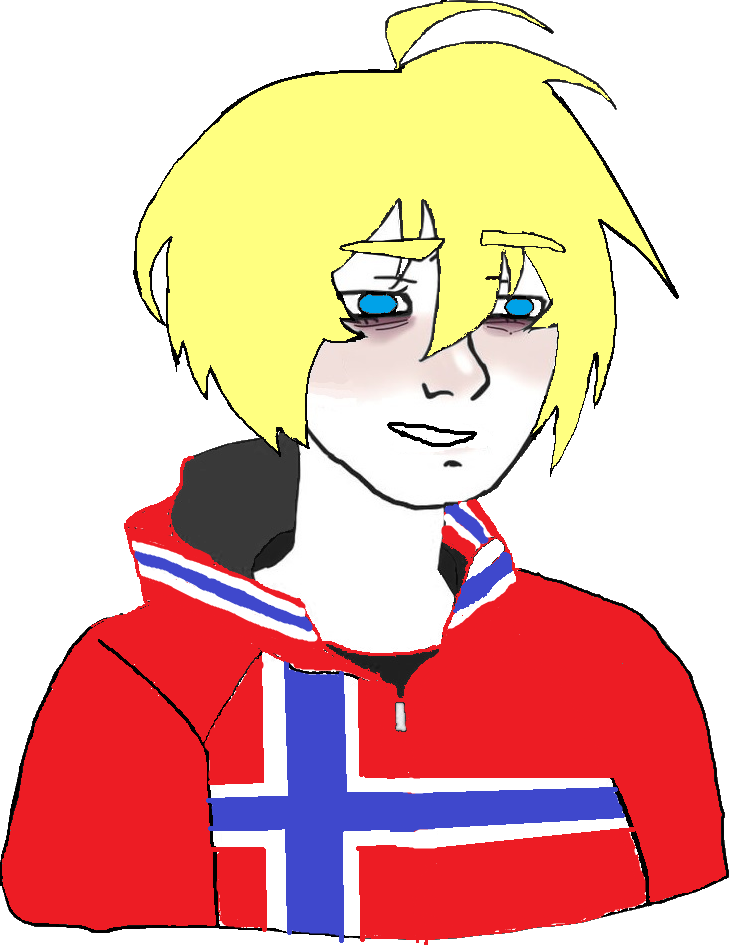
Label: 5_Twinkjak